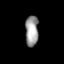
Tissue: skin
Cell type: Others
Senescence score: 0.7932
Nuclear area (px): 396
Mean DAPI intensity: 155.255